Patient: sex M, age 43
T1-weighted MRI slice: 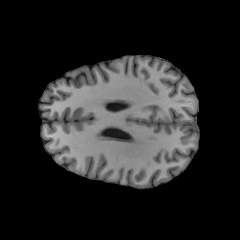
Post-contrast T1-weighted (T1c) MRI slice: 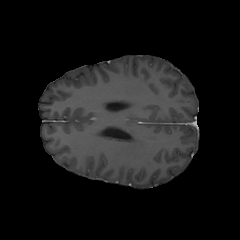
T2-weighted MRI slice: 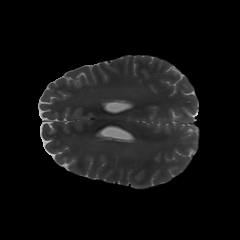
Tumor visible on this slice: no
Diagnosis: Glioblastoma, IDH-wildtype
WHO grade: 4